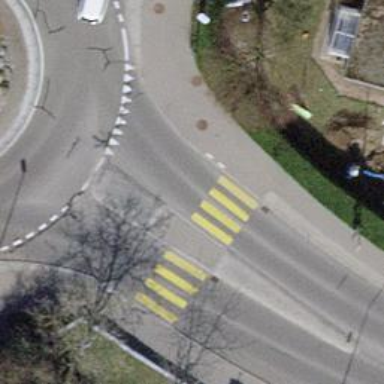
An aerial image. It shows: Uncontrolled zebra crossing with central island.